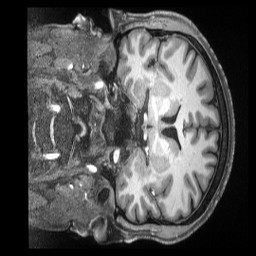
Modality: T1w
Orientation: coronal
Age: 37
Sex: male
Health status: ill
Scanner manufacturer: siemens
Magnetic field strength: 3 T
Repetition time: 2.5 s
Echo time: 0.00181 s